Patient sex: F
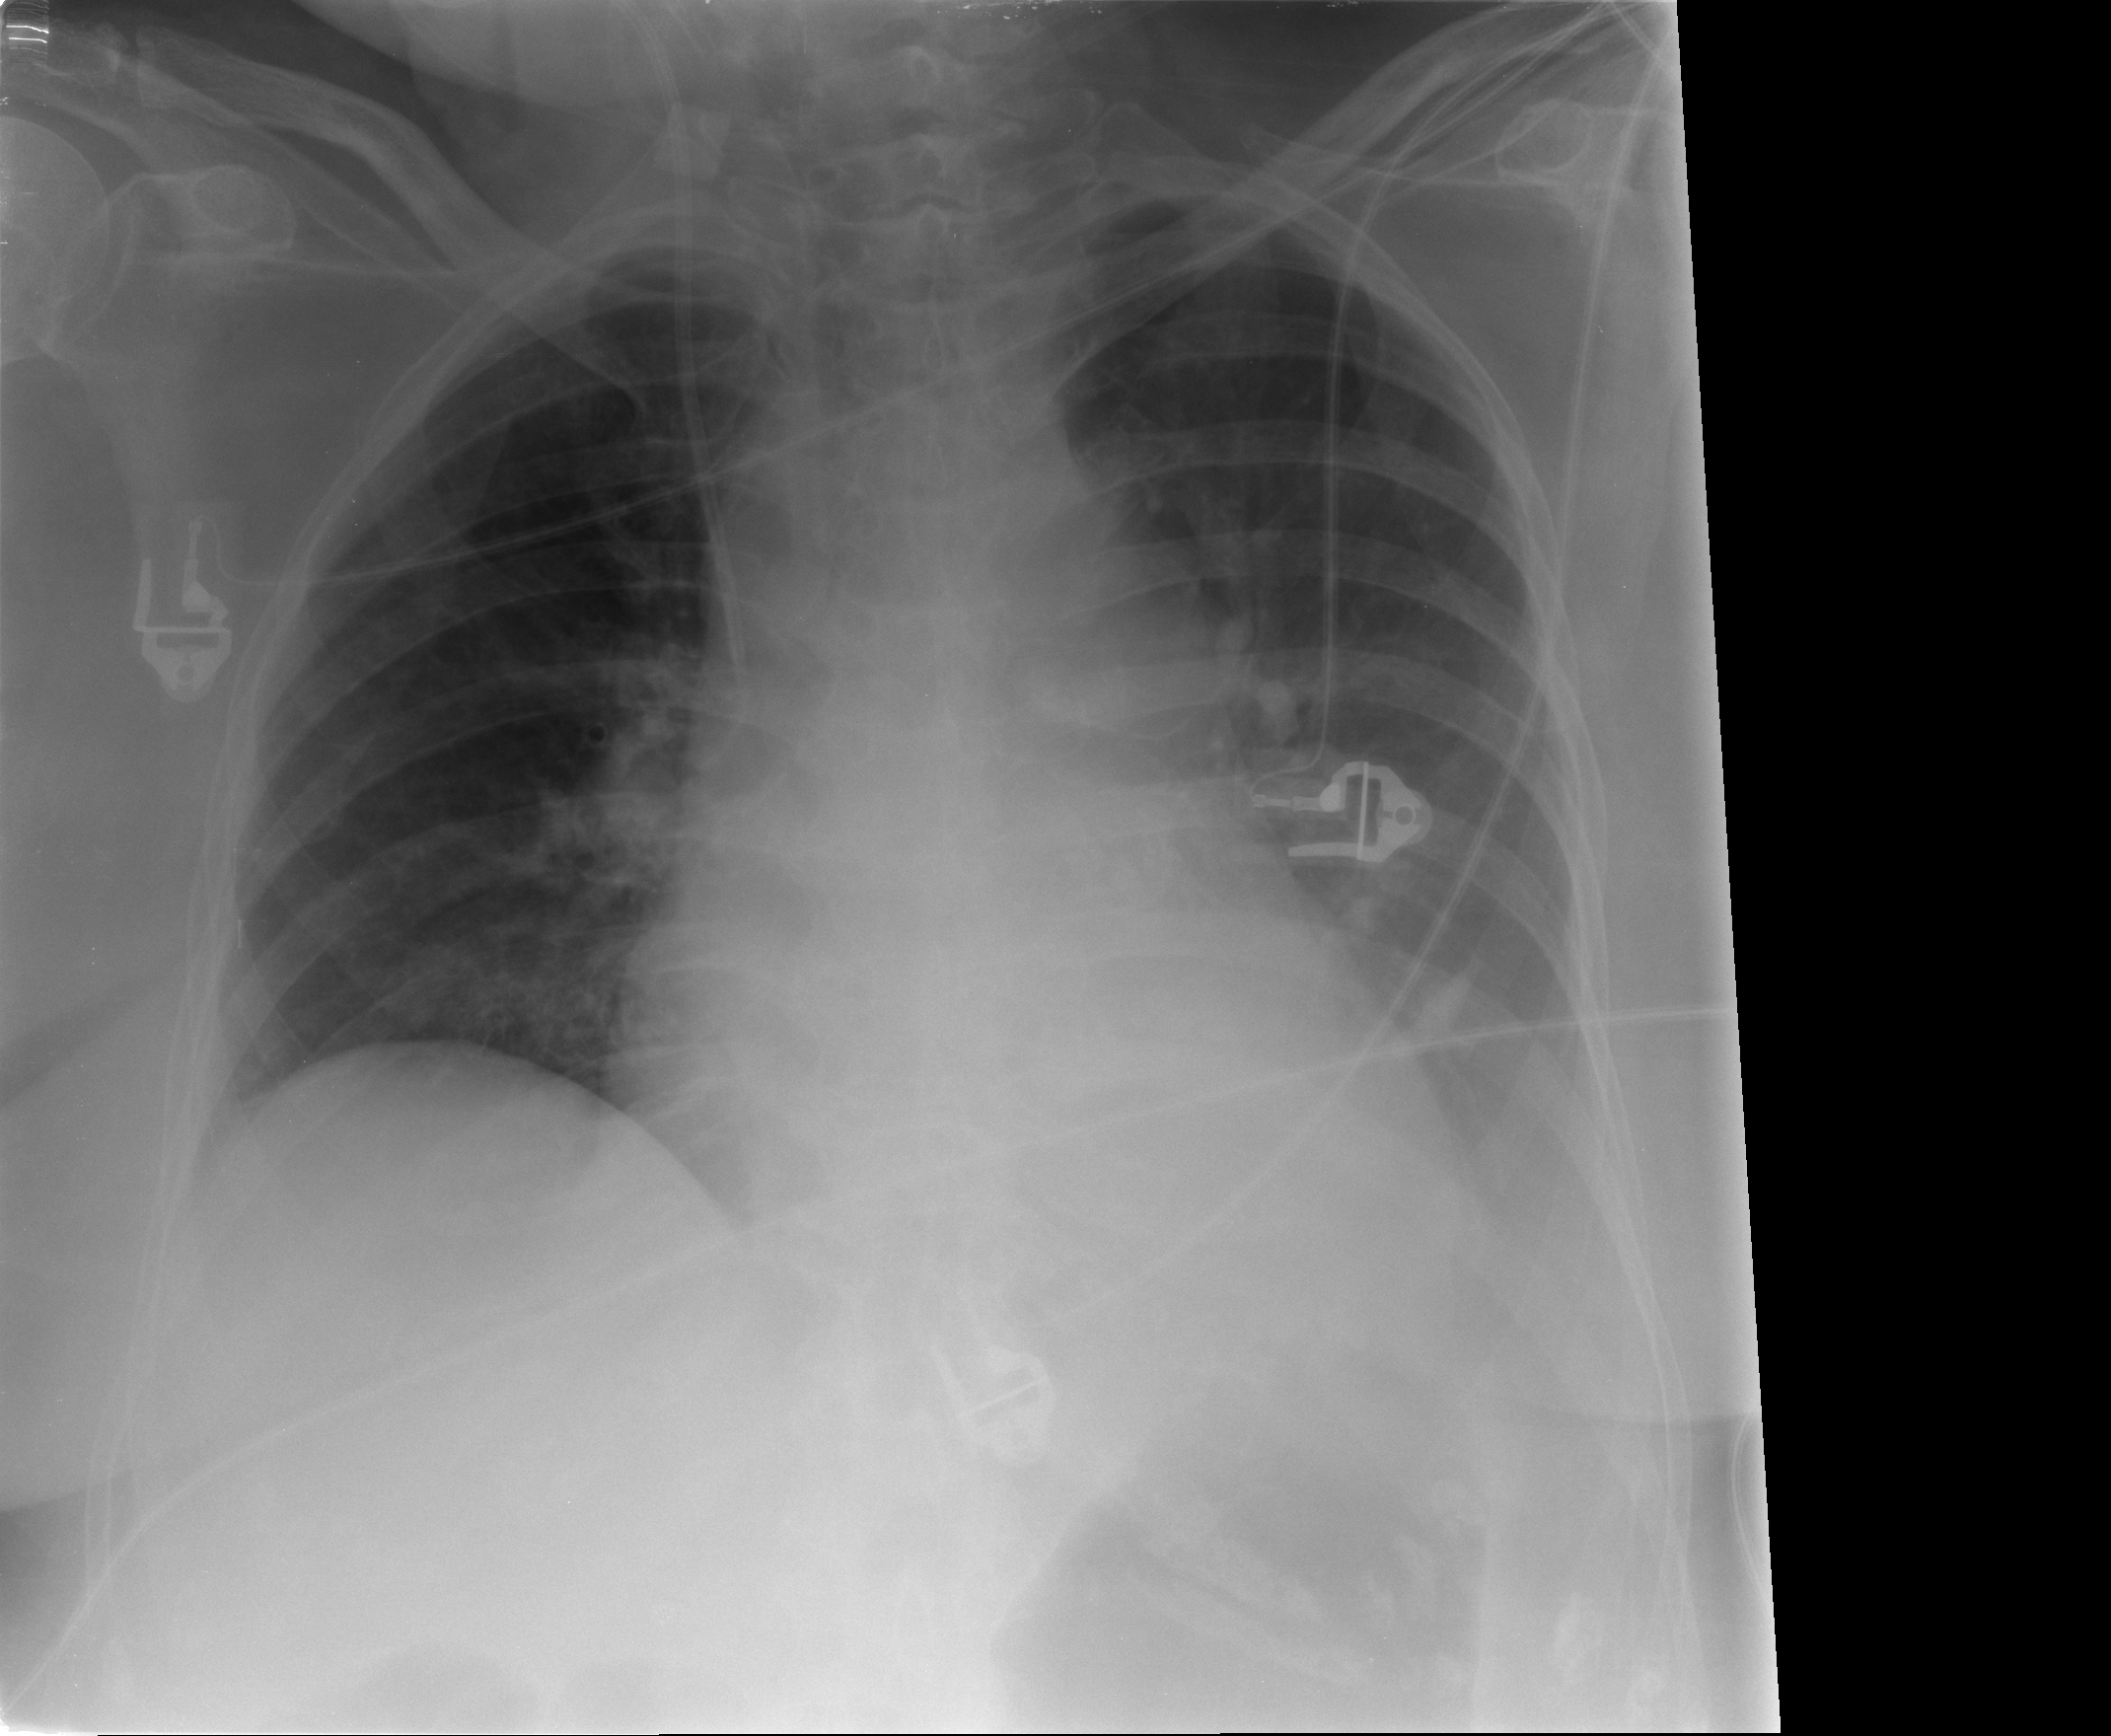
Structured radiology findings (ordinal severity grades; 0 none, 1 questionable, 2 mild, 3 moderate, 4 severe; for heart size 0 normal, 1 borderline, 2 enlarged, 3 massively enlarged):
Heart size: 2
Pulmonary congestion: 1
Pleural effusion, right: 0
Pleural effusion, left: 2
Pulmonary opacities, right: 0
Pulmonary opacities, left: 0
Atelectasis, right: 1
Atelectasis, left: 1